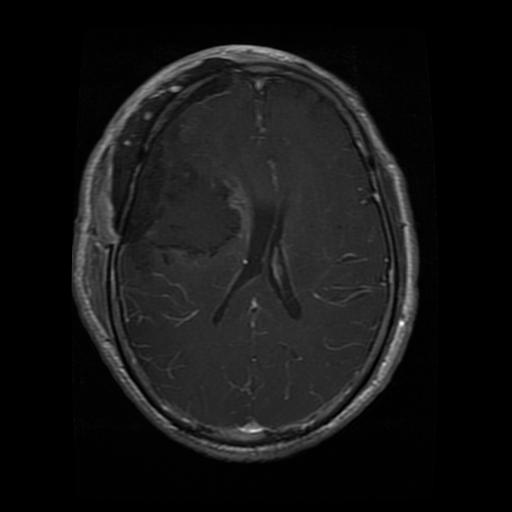
Label: glioma